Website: apple
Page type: address-validator
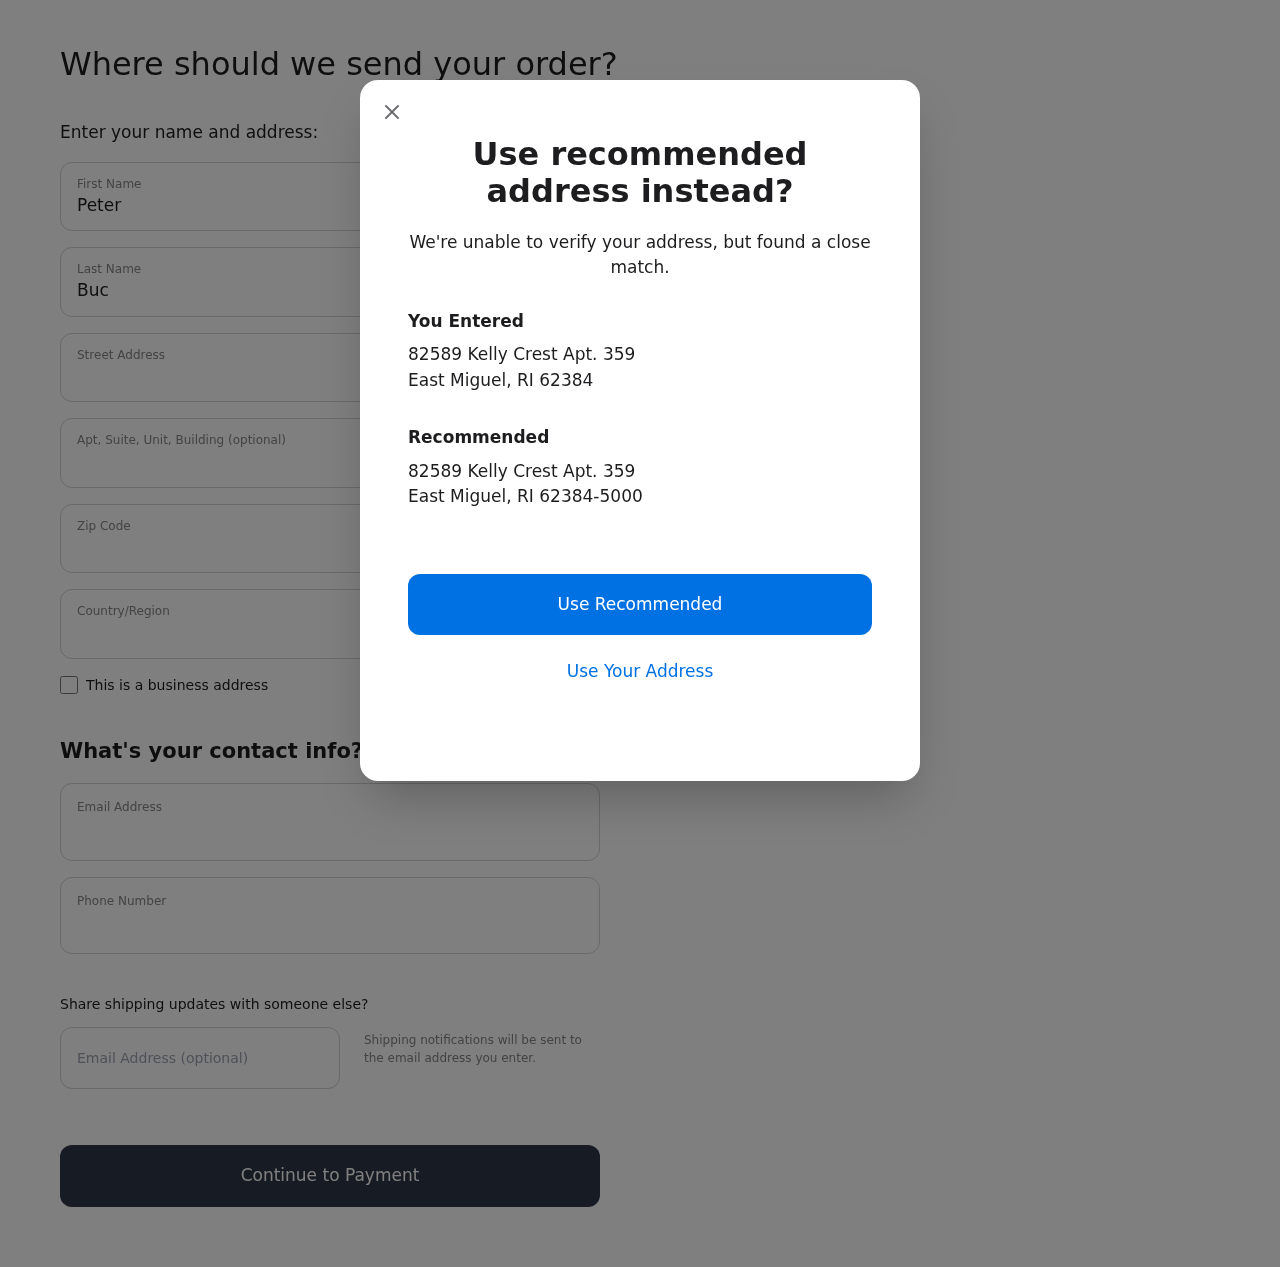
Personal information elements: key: PII_CITY
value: East Miguel
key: PII_COUNTRY
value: United States
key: PII_EMAIL
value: peter.buckley@yahoo.com
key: PII_FIRSTNAME
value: Peter
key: PII_GIFT_EMAIL
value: mdiaz@hotmail.com
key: PII_LASTNAME
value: Buckley
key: PII_PHONE
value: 6158384551
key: PII_POSTCODE
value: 62384
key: PII_POSTCODE_FULL
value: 62384-5000
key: PII_STATE_ABBR
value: RI
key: PII_STREET
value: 82589 Kelly Crest Apt. 359
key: PII_STREET2
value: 82589 Kelly Crest Apt. 359
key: PII_STREET2
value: Apt. 629
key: PII_CITY2
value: East Miguel
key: PII_STATE_ABBR2
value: RI